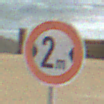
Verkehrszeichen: TatsaechlicheBreite2
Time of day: MorningAfternoon
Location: Outdoor (Suburban)
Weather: PartlyCloudy
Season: NotSpecified
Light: Natural